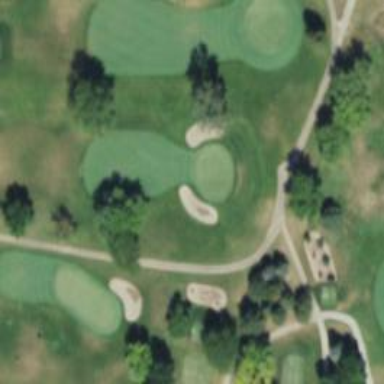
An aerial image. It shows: Golf hole.